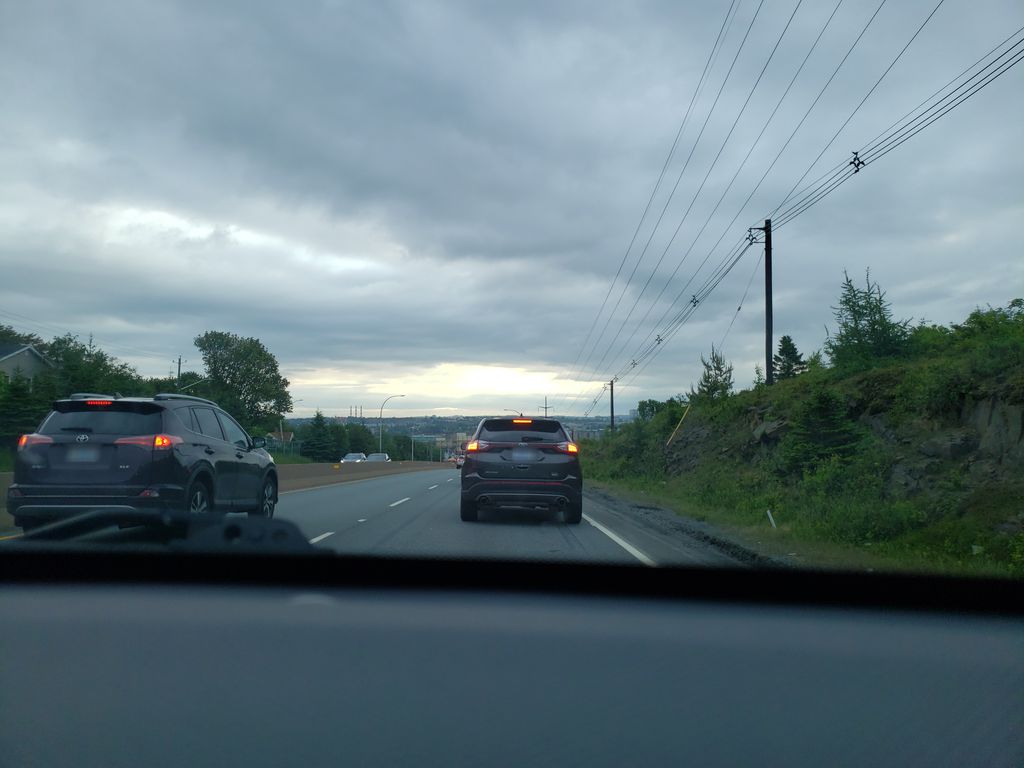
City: halifax